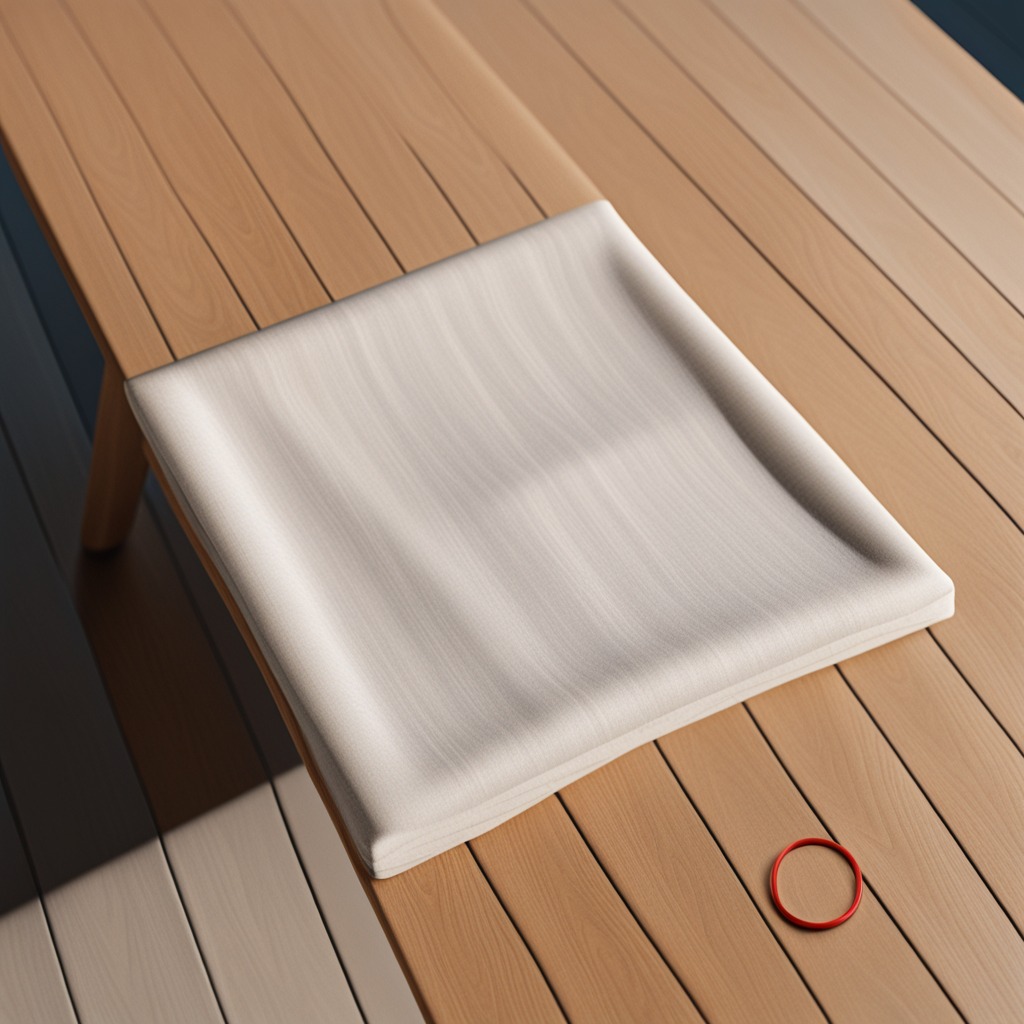
A rubber O-ring is lying on the wooden table.